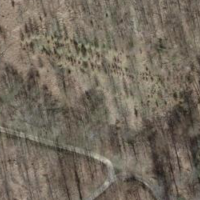
EUNIS habitat code: 44
Species observed at this site:
Prionus coriarius